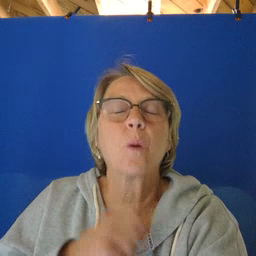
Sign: ear